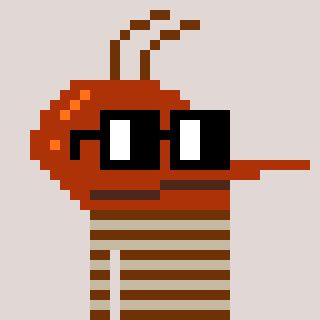
a pixel art character with square black glasses, a mosquito-shaped head and a bege-colored body on a warm background